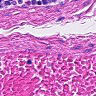
Metastatic tissue present: no